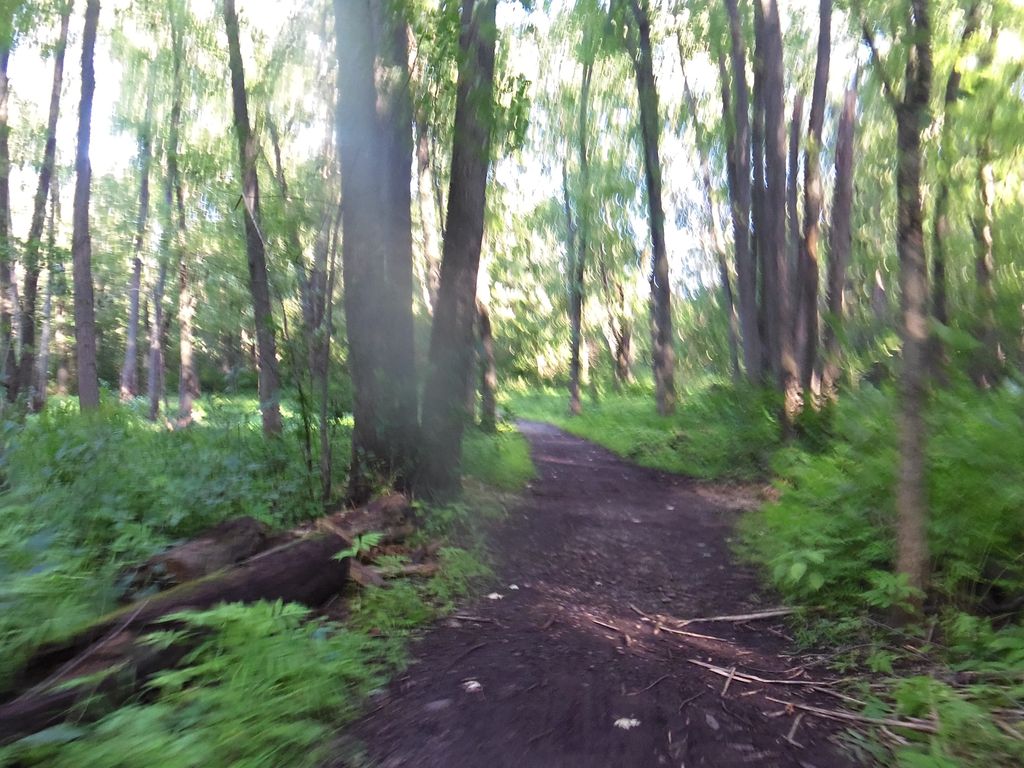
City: ottawa-gatineau